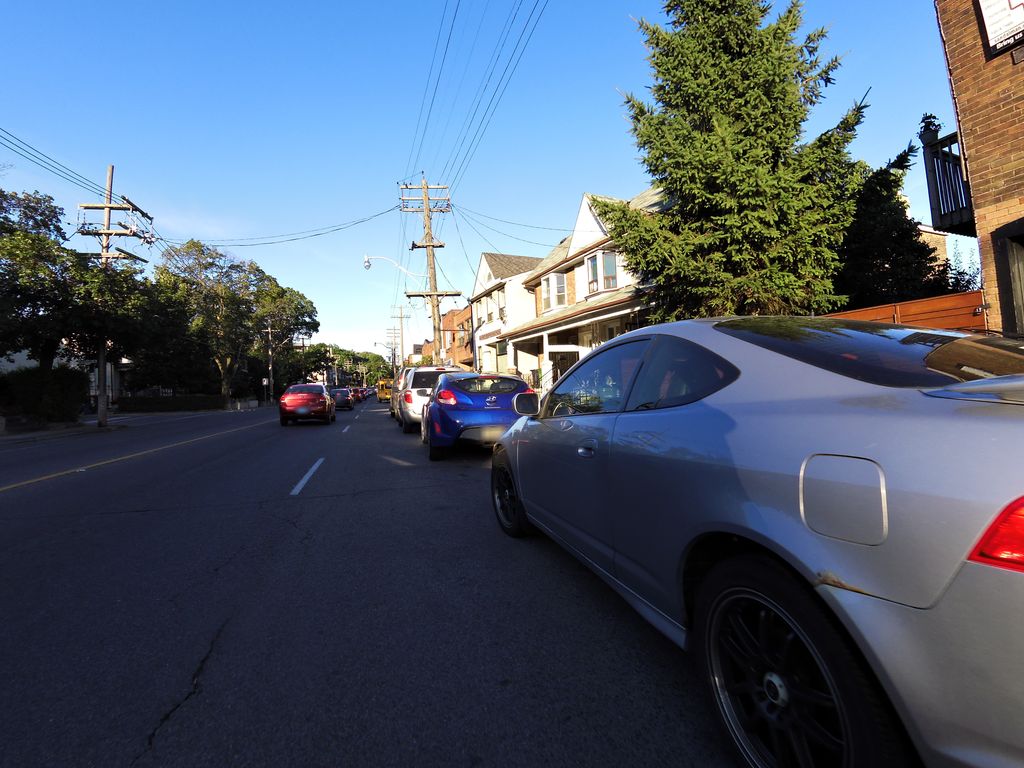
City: toronto